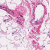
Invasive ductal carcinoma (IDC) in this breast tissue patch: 0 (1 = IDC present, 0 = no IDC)